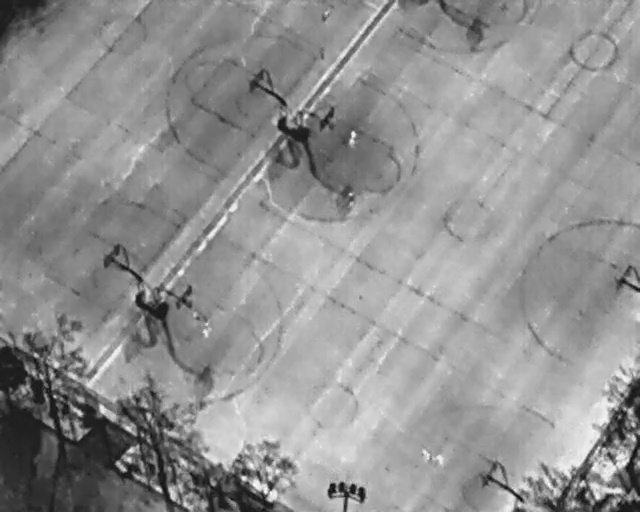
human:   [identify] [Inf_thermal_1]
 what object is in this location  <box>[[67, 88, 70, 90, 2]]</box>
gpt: <ref>1 medium person at the bottom</ref>